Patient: sex F, age 68
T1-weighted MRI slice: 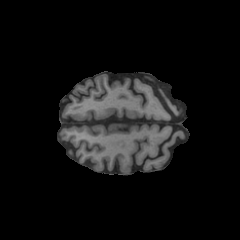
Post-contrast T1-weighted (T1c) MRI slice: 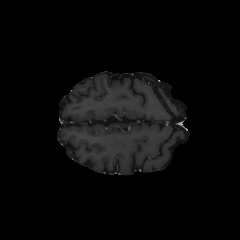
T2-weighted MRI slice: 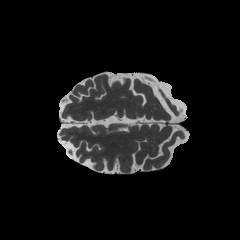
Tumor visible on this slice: no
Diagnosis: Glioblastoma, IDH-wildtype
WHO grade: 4